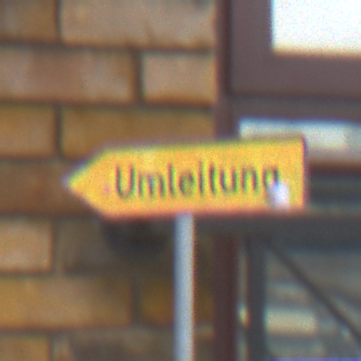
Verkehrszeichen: UmleitungswegweiserLinksweisend
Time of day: MorningAfternoon
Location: Outdoor (Urban)
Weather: Overcast
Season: NotSpecified
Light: Natural